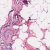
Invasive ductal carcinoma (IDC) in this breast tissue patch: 0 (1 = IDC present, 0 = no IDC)